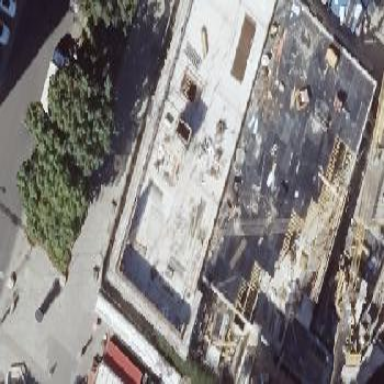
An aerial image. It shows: Part of building.